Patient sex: F
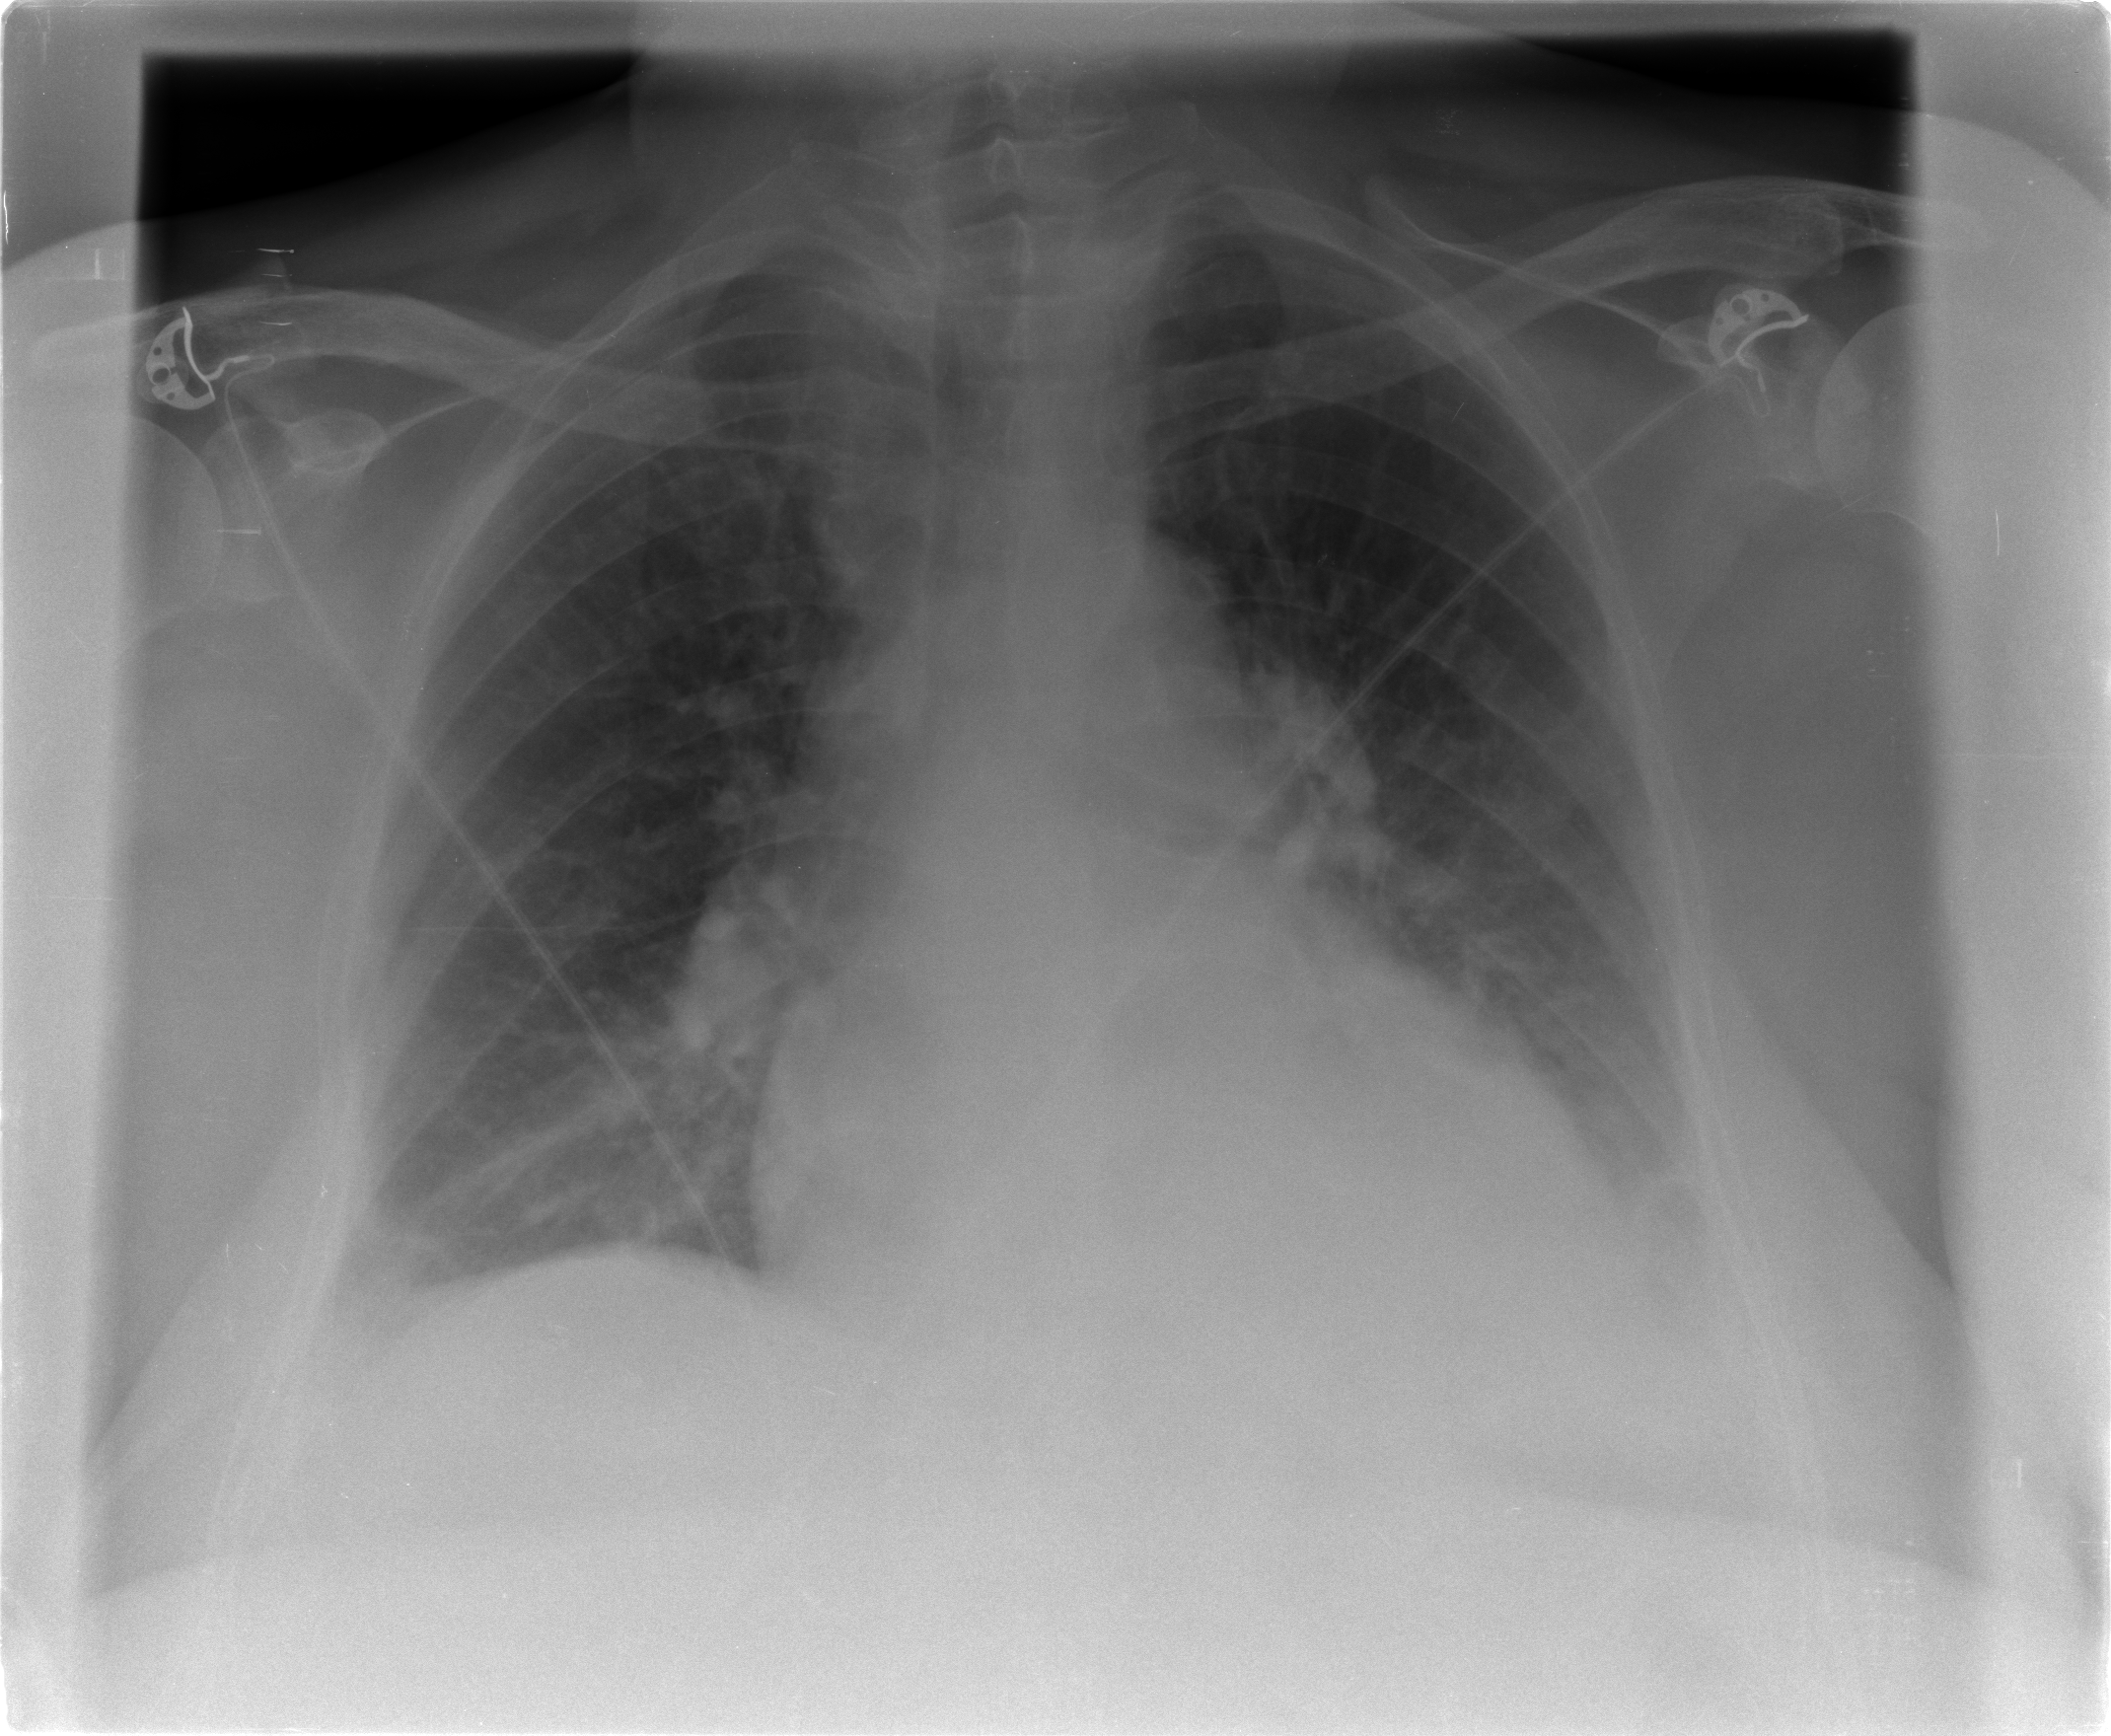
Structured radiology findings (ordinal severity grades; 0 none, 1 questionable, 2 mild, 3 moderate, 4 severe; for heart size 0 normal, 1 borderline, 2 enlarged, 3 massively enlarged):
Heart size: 2
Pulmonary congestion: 2
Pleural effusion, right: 2
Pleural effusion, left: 2
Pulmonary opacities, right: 0
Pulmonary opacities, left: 0
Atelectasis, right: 2
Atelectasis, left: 2